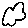
Label: cloud